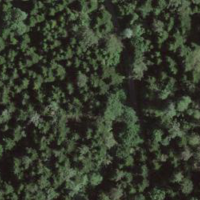
EUNIS habitat code: 43
Species observed at this site:
Salix caprea